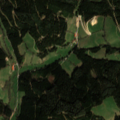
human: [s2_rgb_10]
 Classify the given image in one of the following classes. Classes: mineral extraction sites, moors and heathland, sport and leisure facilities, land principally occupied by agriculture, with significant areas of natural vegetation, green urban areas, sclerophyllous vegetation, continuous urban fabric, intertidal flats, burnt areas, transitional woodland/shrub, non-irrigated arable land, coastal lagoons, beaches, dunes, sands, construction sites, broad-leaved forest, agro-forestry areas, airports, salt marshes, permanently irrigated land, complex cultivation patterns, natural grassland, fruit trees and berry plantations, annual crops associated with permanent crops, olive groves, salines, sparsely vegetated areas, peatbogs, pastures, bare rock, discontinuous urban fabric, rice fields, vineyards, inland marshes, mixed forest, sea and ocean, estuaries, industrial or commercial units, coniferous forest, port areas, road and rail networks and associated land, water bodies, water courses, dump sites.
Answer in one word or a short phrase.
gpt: pastures, coniferous forest